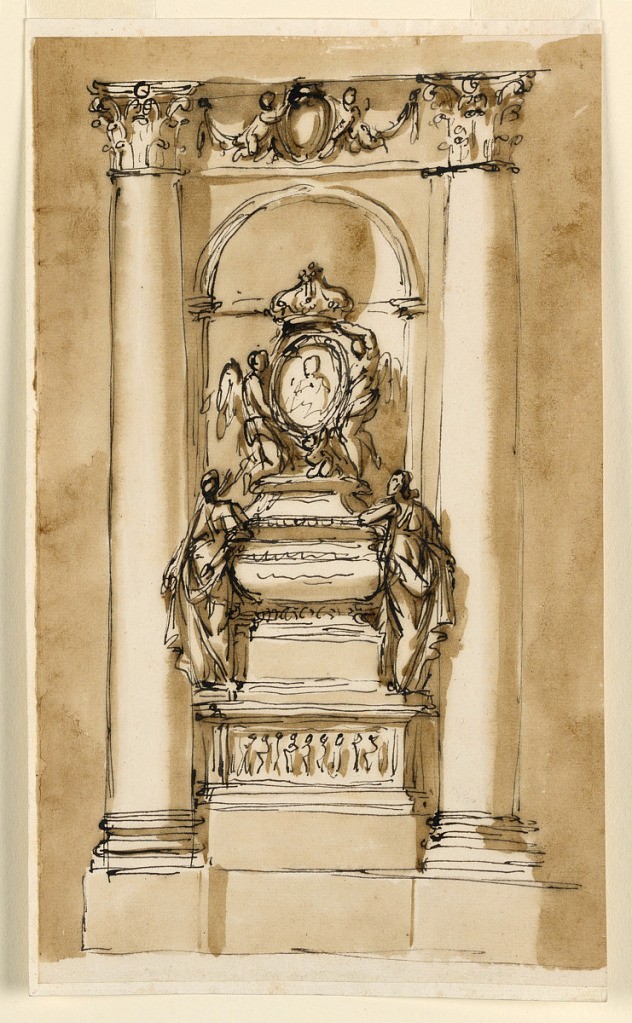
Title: Stuart Monument
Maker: Giuseppe Barberi, Italian, 1746–1809
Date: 1793
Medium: Pen and brown ink, brush and brown wash on lined off-white laid paper
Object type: Drawing
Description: Intended for an intercolumniation between two embedded columns, and in a niche. Between the capitals is a frieze with an escutcheon supported by two flying putti, in front of drapery festoons. Below is a stereobate. The monument has below a pedestal with a high base, and a panel with a relief of figures. Above it stand two female allegories, leaning against the sarcophagus, which has the general shape of an urn upon a high base. Upon the cover kneel, at left a winged putti, in the center a putto and support the oval medallion with a bust portrait, sided by another putto, flying at right. Both putti support with their left hands the crown at top.